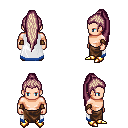
a pixel art fantasy rpg character, male body template, human, light skin, white trimmed cape, robe skirt, white blonde extra-long topknot hairstyle, leather bracers, gold boots, four views (front, back, left, right), 2x2 character sprite sheet, small pixel art, hard edges, no anti-aliasing